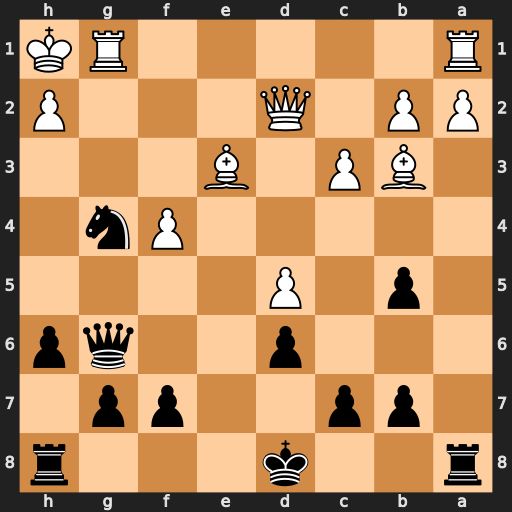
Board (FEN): r2k3r/1pp2pp1/3p2qp/1p1P4/5Pn1/1BP1B3/PP1Q3P/R5RK
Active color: b
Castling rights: -
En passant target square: -
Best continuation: Qe4+ Qg2 Qxg2+ Kxg2 Nxe3+